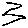
Label: zigzag